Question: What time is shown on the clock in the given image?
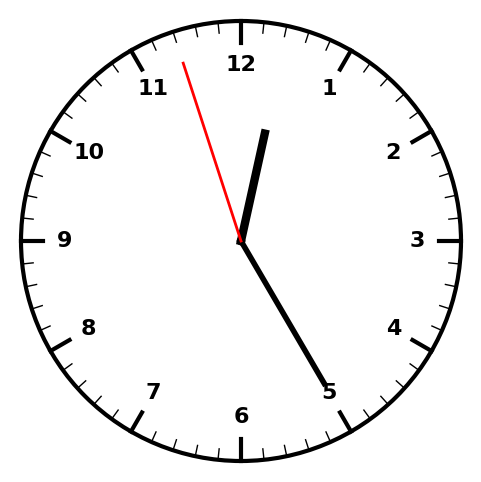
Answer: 12:24:57